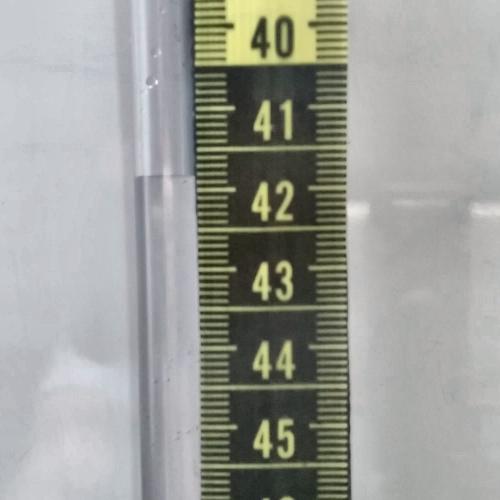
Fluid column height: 41.8 cm